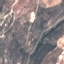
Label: HerbaceousVegetation